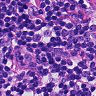
Metastatic tissue present: no